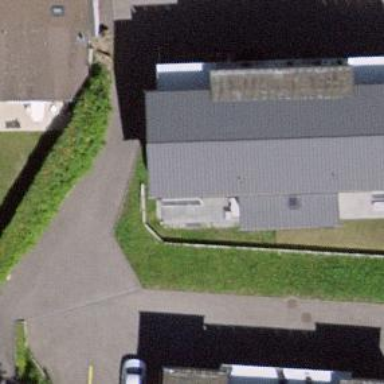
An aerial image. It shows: Building housing car repair shop.